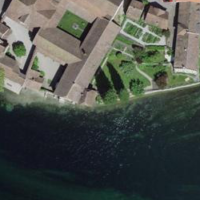
EUNIS habitat code: 14
Species observed at this site:
Chroicocephalus ridibundus
Tachybaptus ruficollis
Agrimonia eupatoria
Podiceps cristatus
Cygnus olor
Geranium sanguineum
Fulica atra
Leonurus cardiaca